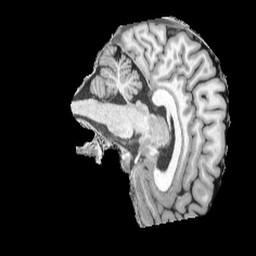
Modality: UNIT1
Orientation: sagittal